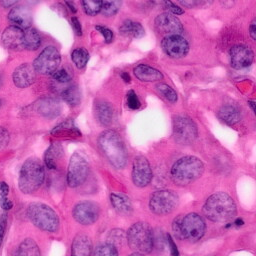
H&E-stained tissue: Pancreatic